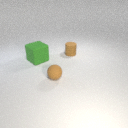
large green rubber cube in front of small brown rubber cylinder